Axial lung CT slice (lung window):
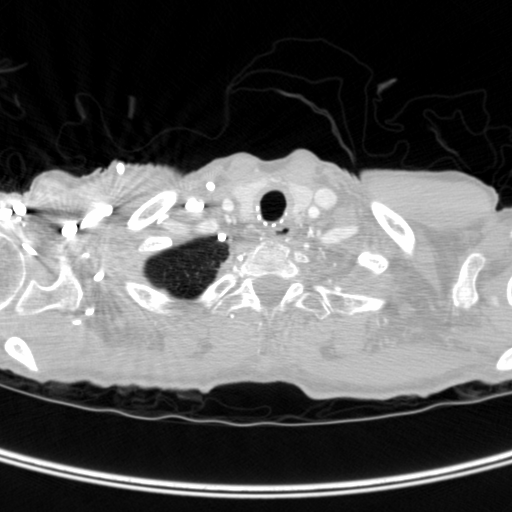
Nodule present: no